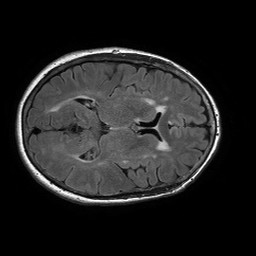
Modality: FLAIR
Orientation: axial
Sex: female
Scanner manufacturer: philips
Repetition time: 11 s
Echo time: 0.125 s